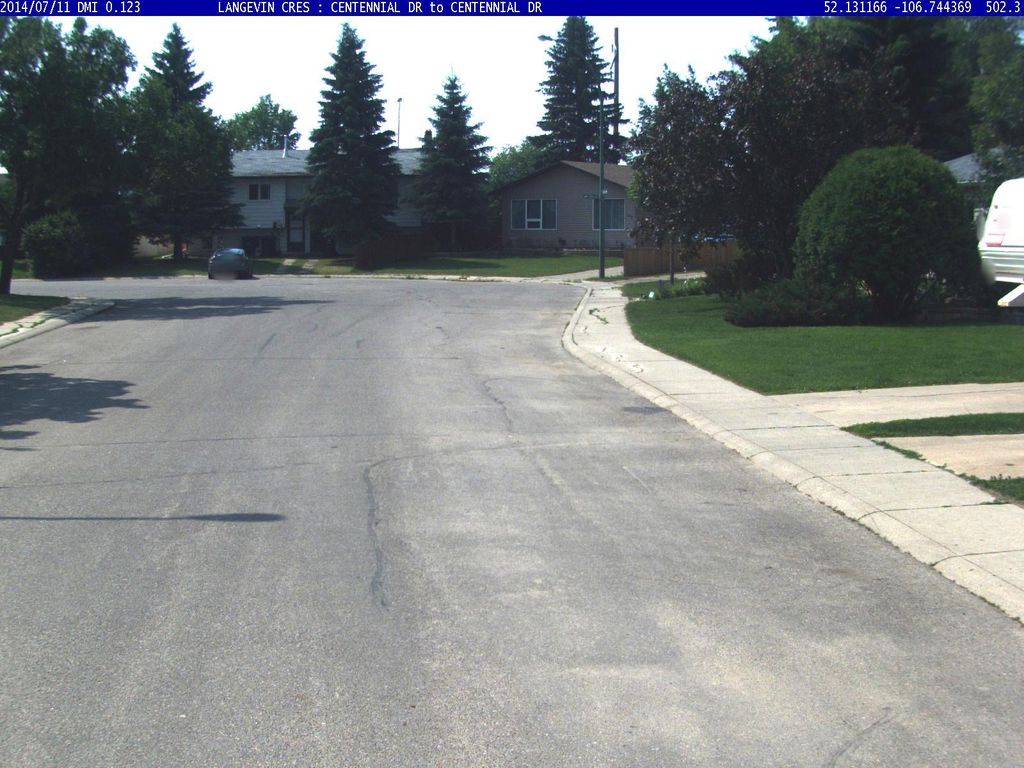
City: saskatoon